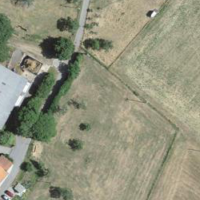
EUNIS habitat code: 52
Species observed at this site:
Agrostemma githago